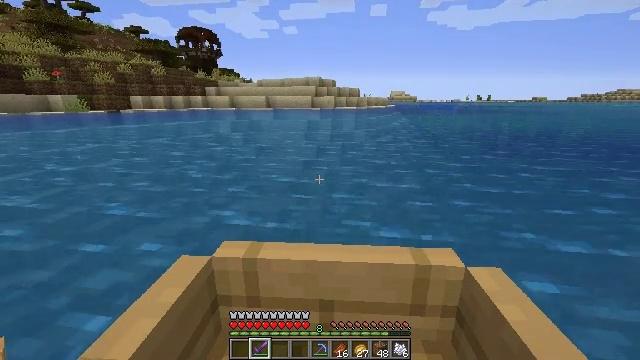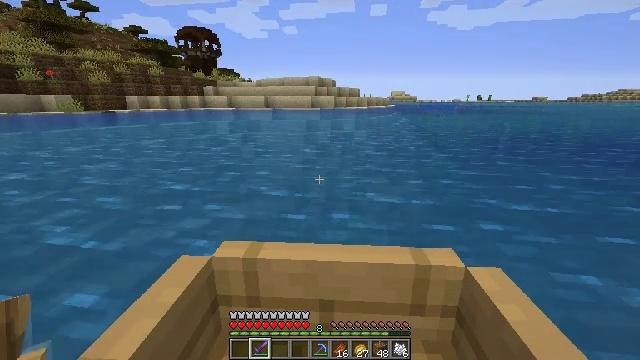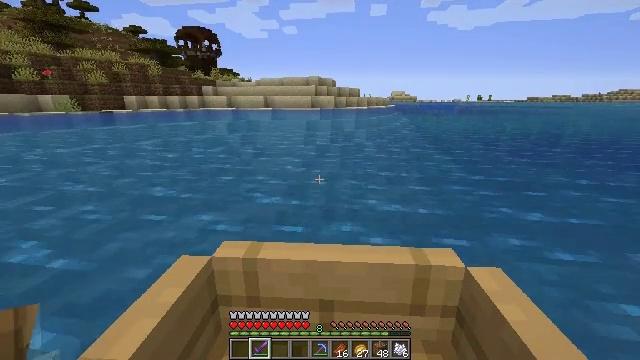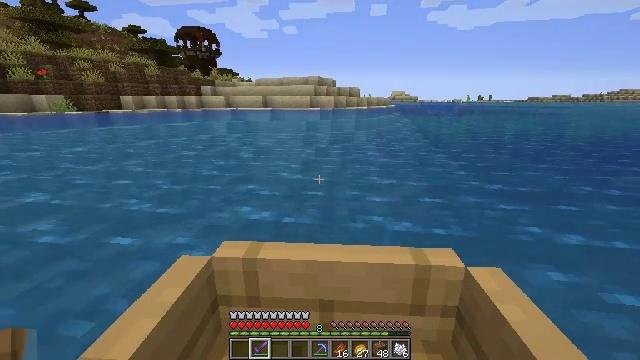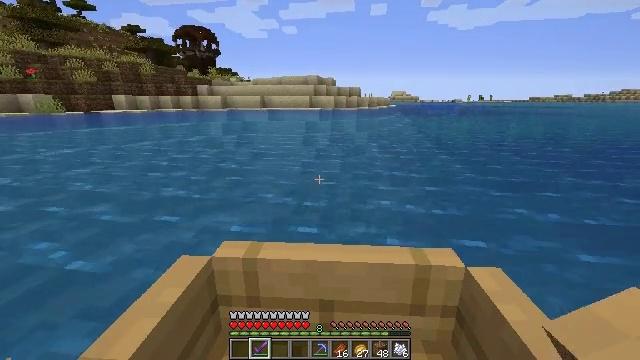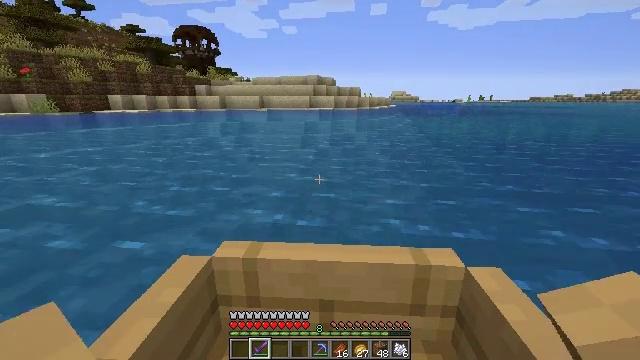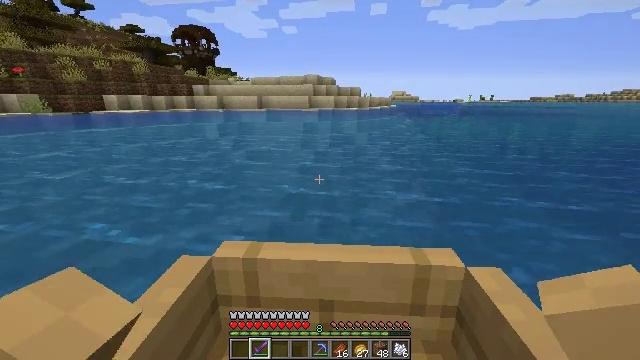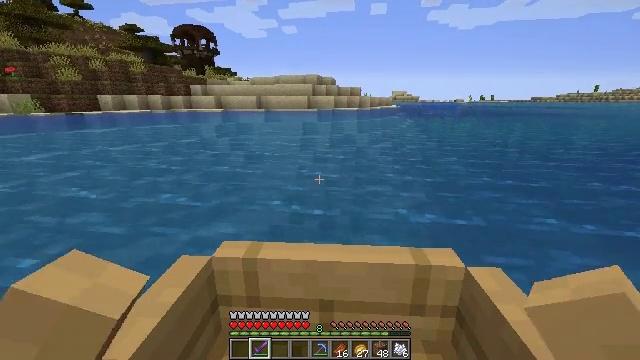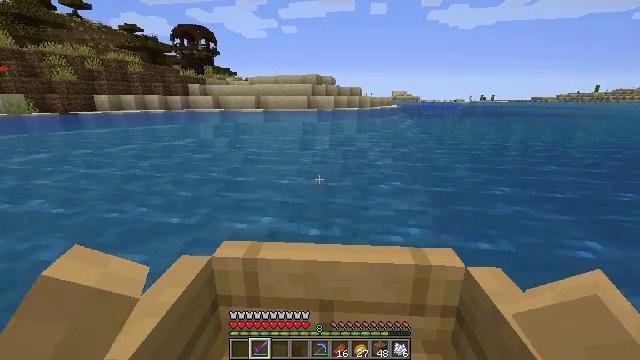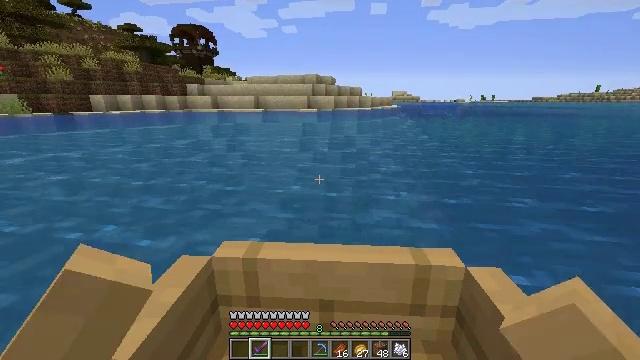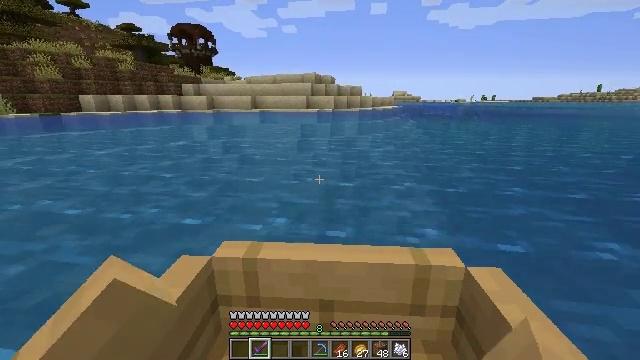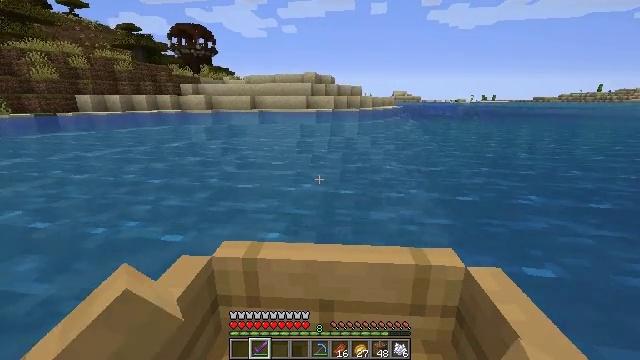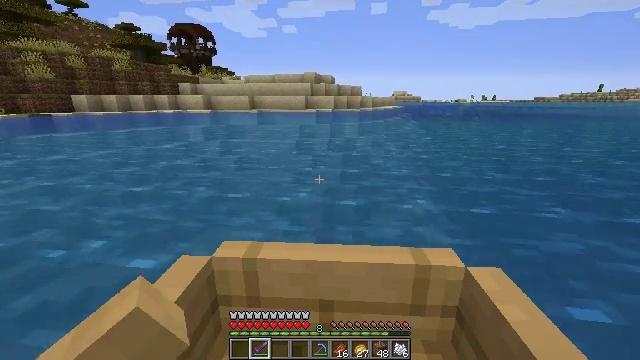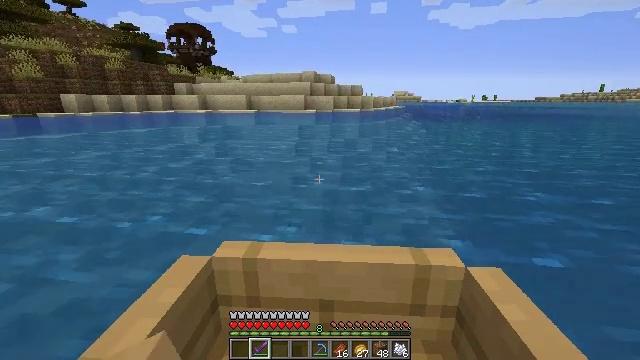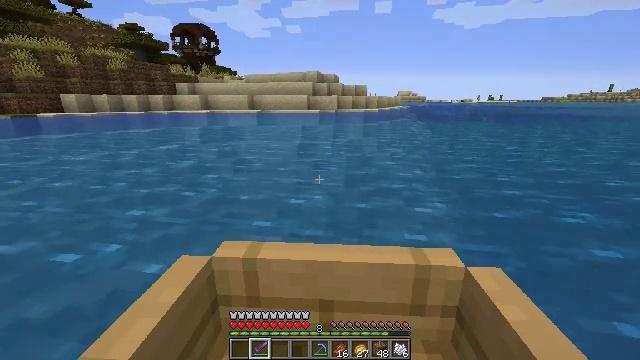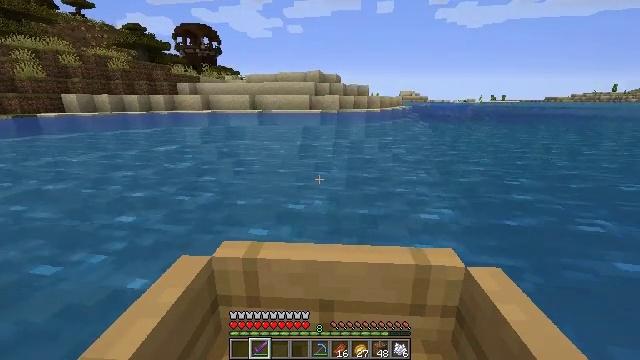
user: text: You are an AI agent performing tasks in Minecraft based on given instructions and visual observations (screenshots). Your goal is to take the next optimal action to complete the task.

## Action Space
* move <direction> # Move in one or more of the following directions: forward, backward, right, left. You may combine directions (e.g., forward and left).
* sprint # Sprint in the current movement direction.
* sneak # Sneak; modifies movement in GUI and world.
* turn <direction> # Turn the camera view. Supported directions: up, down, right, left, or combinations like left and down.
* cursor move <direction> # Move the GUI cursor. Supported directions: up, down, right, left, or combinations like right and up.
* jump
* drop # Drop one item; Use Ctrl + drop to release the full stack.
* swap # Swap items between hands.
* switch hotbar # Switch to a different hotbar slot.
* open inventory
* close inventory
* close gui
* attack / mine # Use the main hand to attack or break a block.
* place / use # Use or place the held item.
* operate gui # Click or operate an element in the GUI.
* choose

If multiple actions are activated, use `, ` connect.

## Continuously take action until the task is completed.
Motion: motion action
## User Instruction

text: Collect the grass from the surface.
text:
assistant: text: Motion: move forward
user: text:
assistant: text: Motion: move forward
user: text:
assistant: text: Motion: move forward
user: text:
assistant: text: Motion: move forward
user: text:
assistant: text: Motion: move forward
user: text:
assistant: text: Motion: move forward
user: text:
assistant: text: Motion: move forward
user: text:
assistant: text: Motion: move forward
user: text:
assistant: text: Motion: move forward
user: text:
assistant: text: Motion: move forward
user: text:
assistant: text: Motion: move forward
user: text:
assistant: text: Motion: move forward
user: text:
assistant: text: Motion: move forward and move left
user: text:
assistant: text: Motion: move forward and move left
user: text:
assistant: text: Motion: move forward and move left
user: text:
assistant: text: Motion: move forward
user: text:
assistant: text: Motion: move forward
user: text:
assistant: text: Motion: move forward
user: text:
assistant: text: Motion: move forward
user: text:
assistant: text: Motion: move forward
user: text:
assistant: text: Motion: move forward
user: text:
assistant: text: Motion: move forward
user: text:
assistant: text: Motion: move forward
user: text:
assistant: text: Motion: move forward
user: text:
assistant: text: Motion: move forward and move right
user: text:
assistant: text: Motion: move forward and move right
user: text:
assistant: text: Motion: move forward and move right
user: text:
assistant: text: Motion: move forward
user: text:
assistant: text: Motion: move forward
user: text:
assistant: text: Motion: move forward